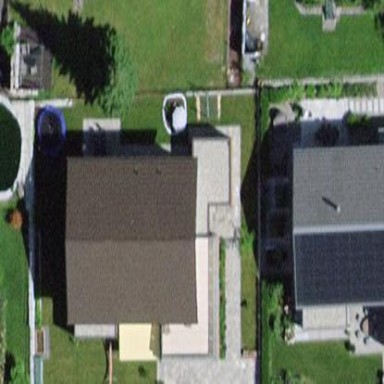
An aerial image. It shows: Simple house.